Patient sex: M
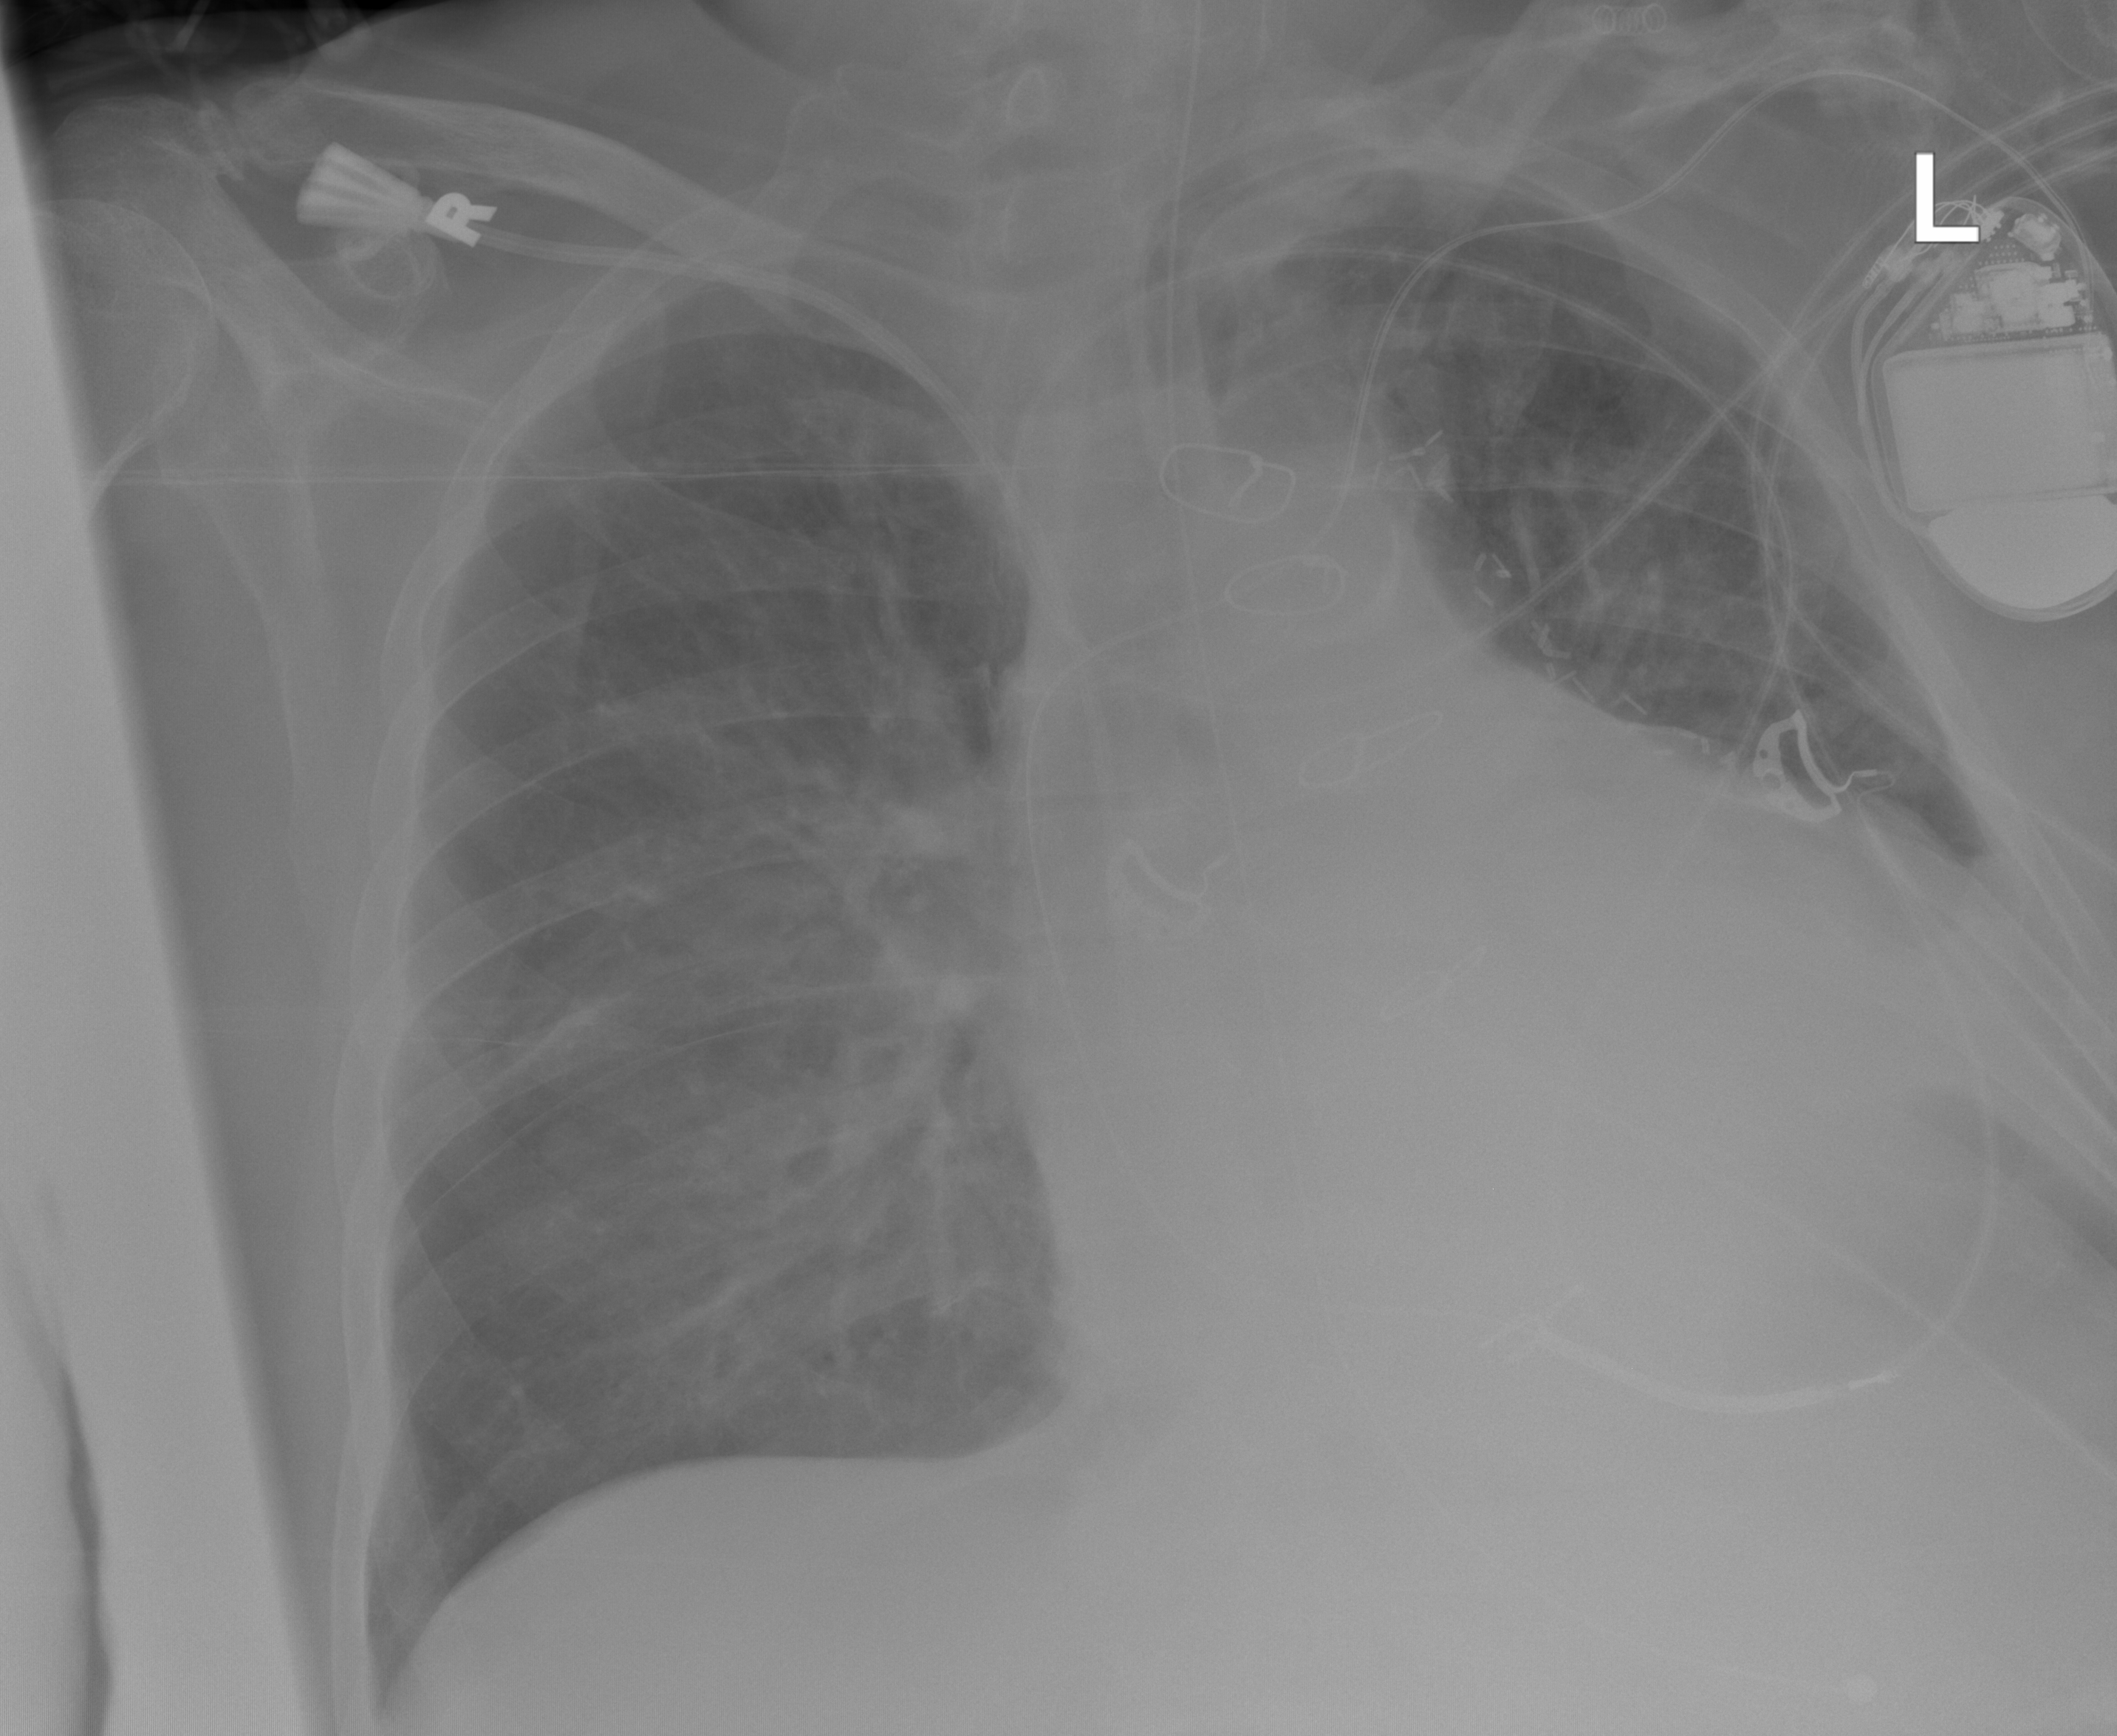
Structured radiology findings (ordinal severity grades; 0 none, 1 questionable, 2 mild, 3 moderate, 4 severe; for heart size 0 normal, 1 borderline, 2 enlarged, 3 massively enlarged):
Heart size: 3
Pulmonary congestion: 2
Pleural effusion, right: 0
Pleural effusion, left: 2
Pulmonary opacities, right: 2
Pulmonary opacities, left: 0
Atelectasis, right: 2
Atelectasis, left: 2